Aerial crown-view tile of a tropical tree (Barro Colorado Island, Panama), acquired 20240813:
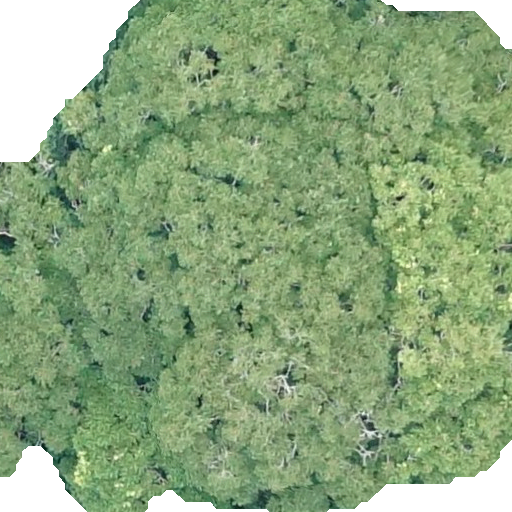
Species: Dipteryx oleifera
GBIF accepted scientific name: Dipteryx oleifera
Crown area: 441.472 m²